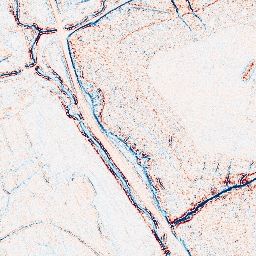
Category: edge_preserving
Decomposition family: bilateral
Decomposition parameters: d: 5
sigma_color: 150
sigma_space: 25
Upsampling method: sinc_blackman
Upsampling parameters: scale: 4
kernel_size: 16
Upsampling scale: 4